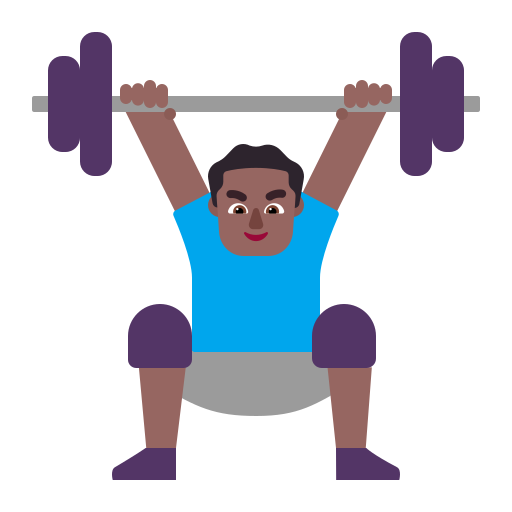
man lifting weights flat  dark